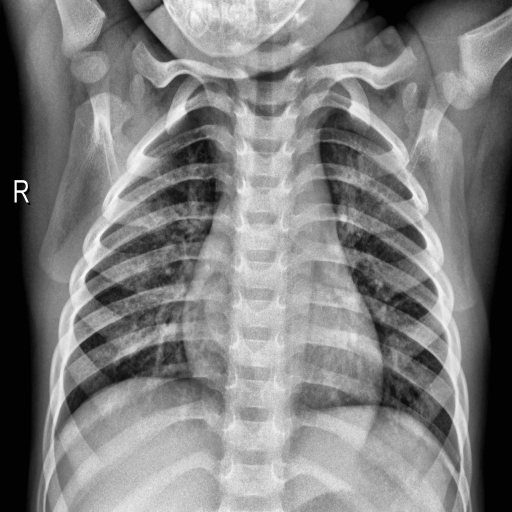
Finding: NORMAL